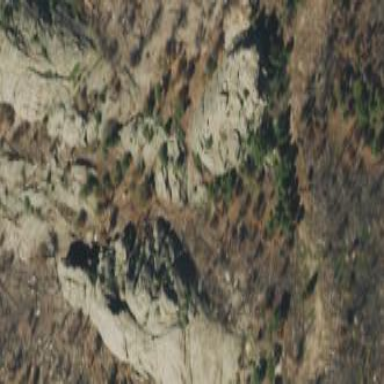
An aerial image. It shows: Landscape dominated by bare rock.